Question: Hi I'm looking for some help.
I'm using FlatLab to build a "draggable and sortable" dashboard. In the panels I'm adding in charts using Highcharts. I have this working well with the option to drag the portlets around the screen into the order I wish.
The Issue:
The charts uses a zoom function, so when the mouse is dragged across the chart it moves the panel instead of allowing the zoom function!
Here is the HTML code:
'''
<div class="row-fluid" id="draggable_portlets">
<div class="sortable">
<div class="panel inline-block span-4">
<header class="panel-heading">Utilisation from October 1st
<span class="tools pull-right">
<a href="javascript:;" class="fa fa-chevron-down"></a>
<a href="javascript:;" class="fa fa-remove"></a>
</span>
</header>
<div class="panel-body">
<div id="chart1" style="min-width: 180px; height: '100%'; margin: 0 auto"></div>
</div>
</div>
</div>
</div>
'''
In the javascript I've added in the following along side another similar line of code:
'''
$(".panel-body").disableSelection();
'''
similar code in the same js file - $(".column").disableSelection();
It feels like I've don the right thing but its not disabling selection on panel-body
Any help is as always appreciated.
Thanks
Rob

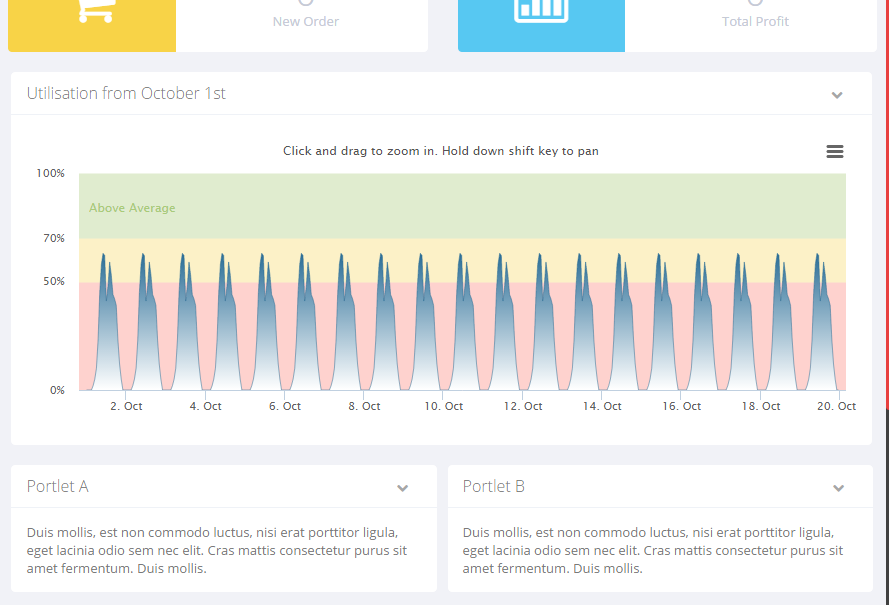
Answer: I don't know if it will reactivate the zoom functionality, but I suspect it will. You should be able to copy and paste this into console to see if it works. It sets the cancel option of sortable on the chart.
'''
$("#draggable_portlets").sortable("option", "cancel", "#chart1");
'''